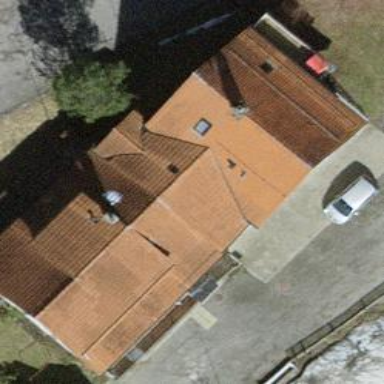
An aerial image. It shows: Simple and straightforward house.